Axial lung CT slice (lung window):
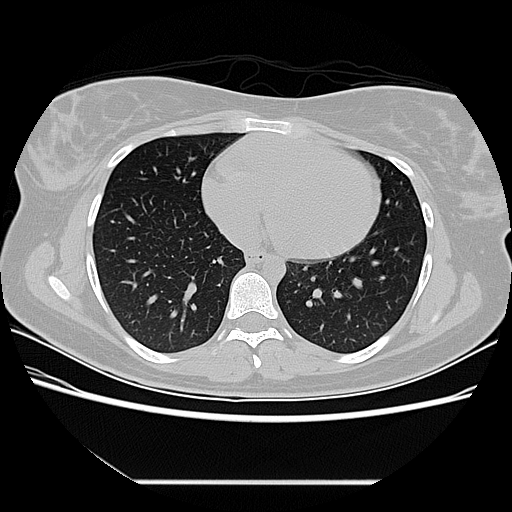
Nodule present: no